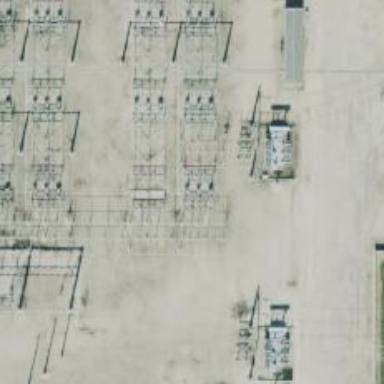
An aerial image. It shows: Switch used for power control.